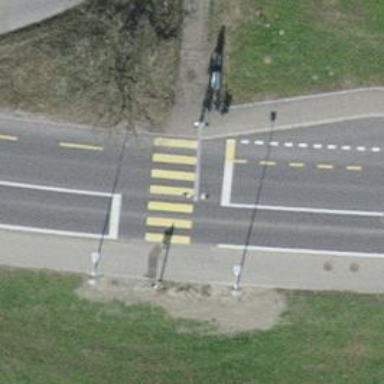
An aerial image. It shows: Road with traffic signals at the crossing.